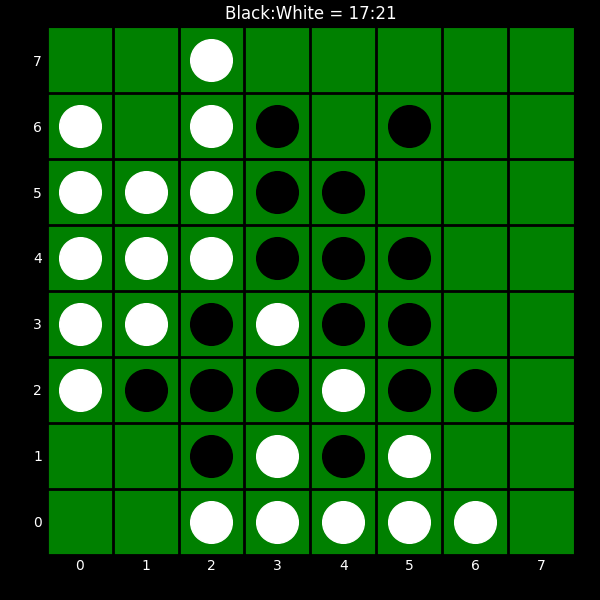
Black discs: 17
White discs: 21